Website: walmart
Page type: account-selection
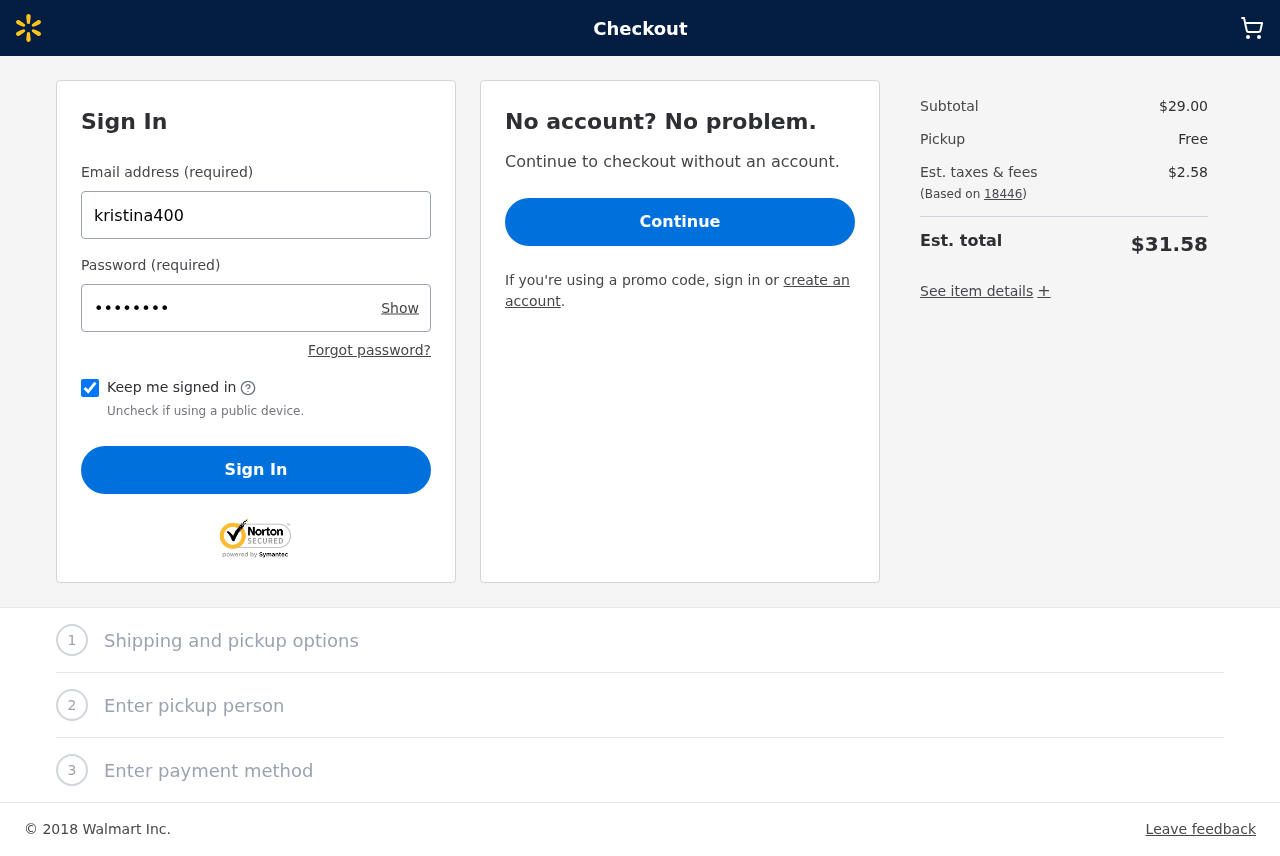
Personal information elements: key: PII_LOGIN_USERNAME
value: kristina400
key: PII_POSTCODE
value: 18446
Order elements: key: ORDER_SUBTOTAL
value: $29.00
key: ORDER_TAX
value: $2.58
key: ORDER_TOTAL
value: $31.58